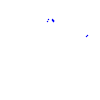
Particle: proton